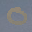
Label: 0